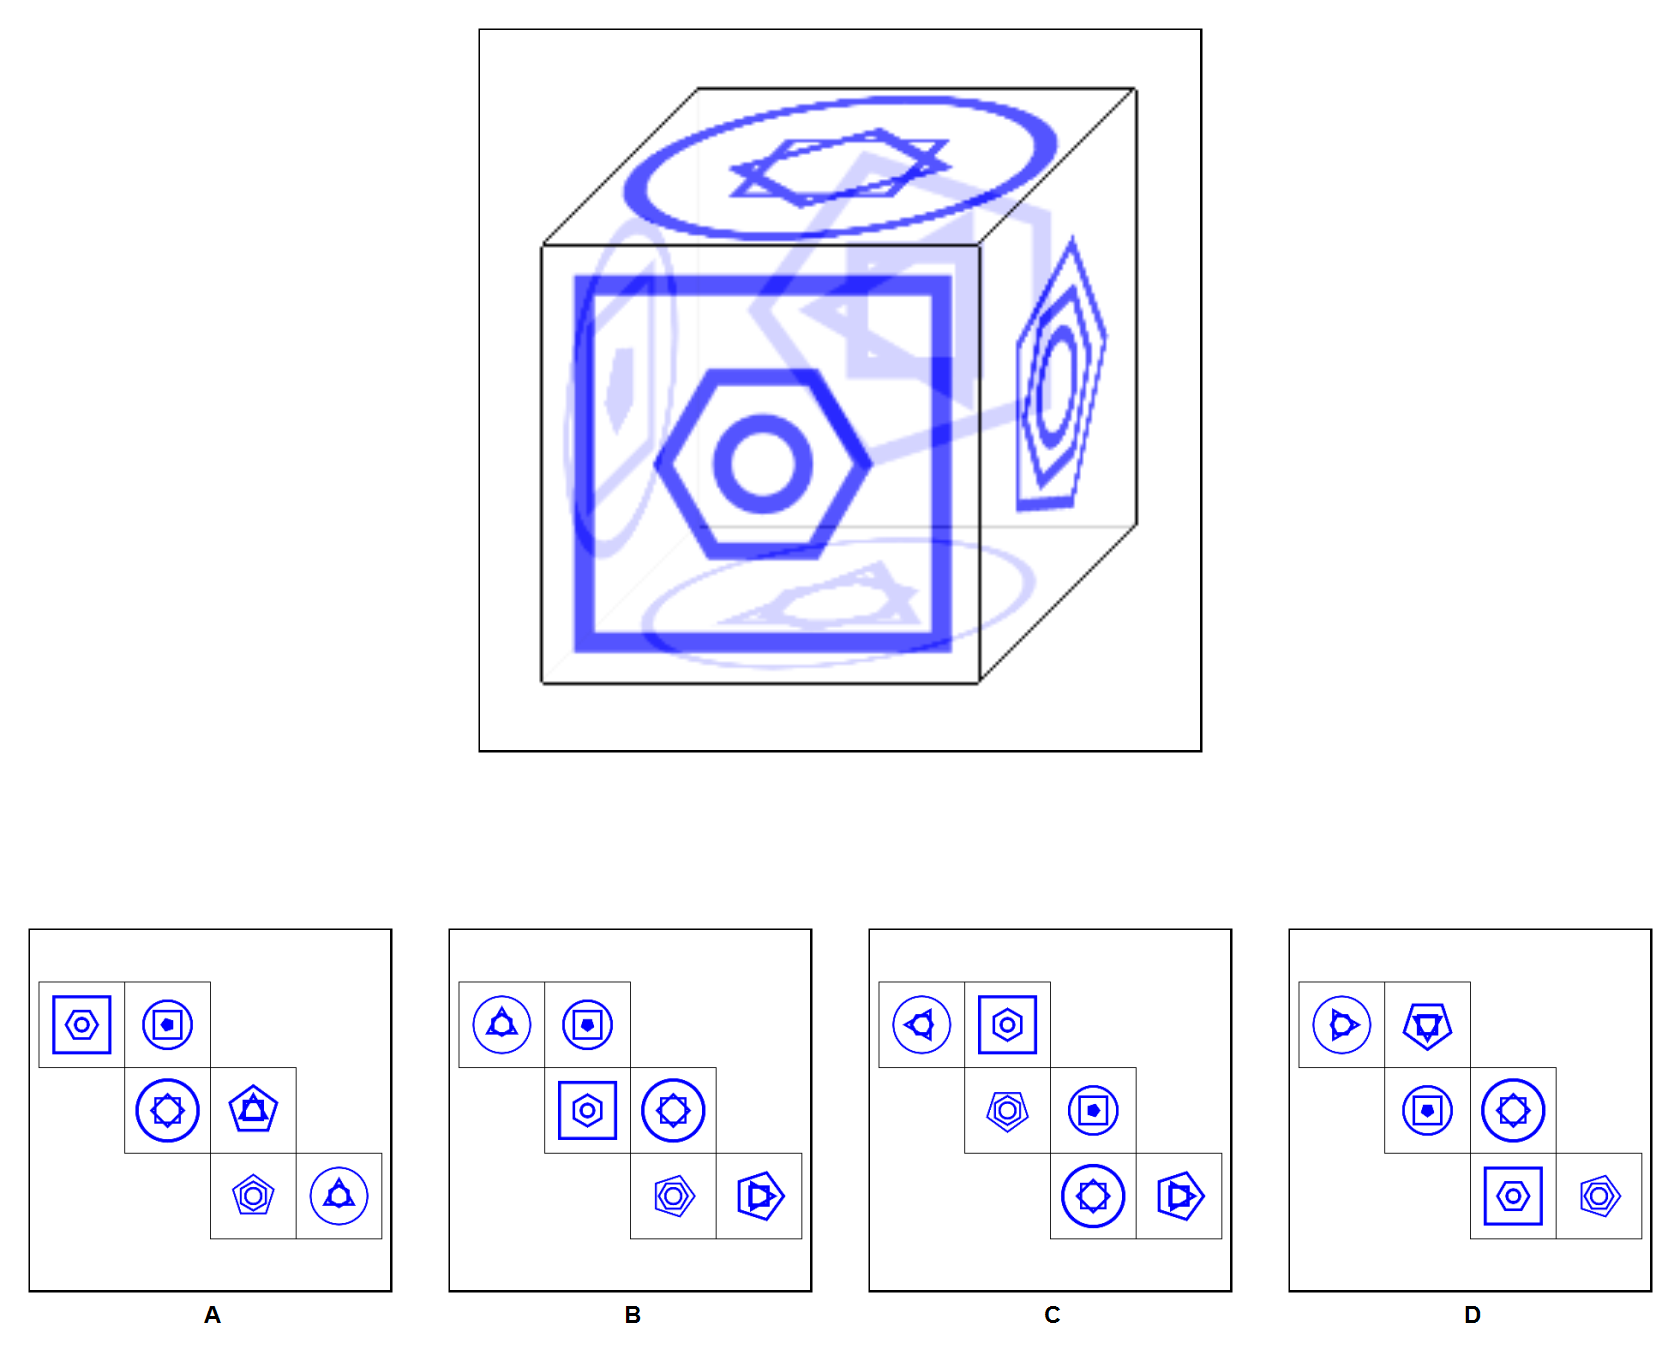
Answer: C